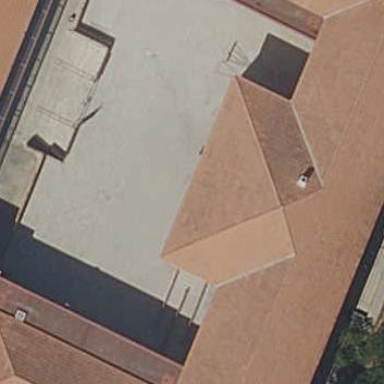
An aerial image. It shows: School building.